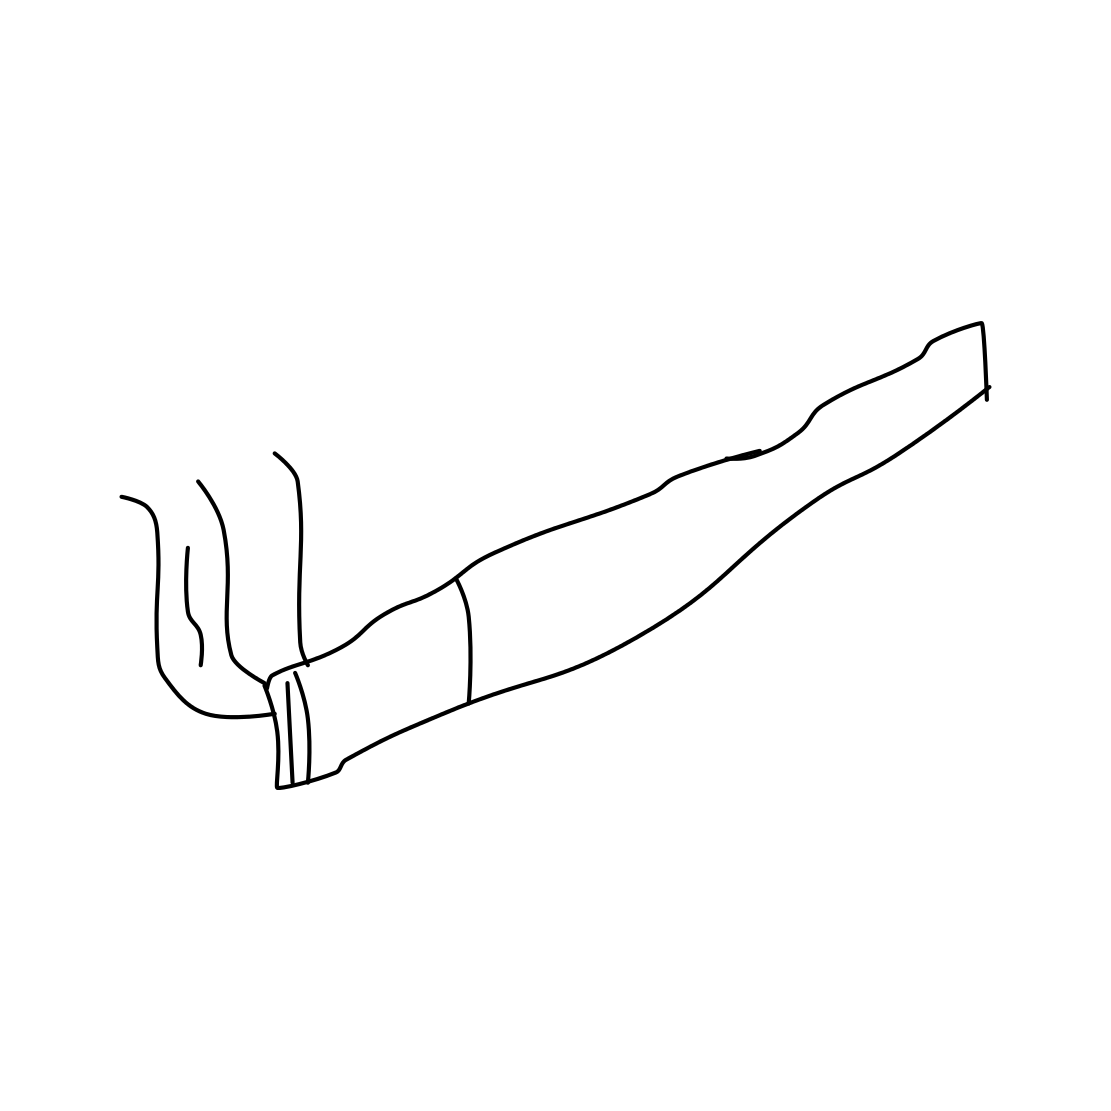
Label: cigarette